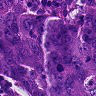
Metastatic tissue present: yes